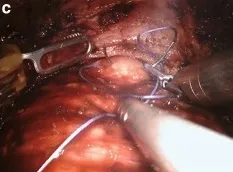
(c) Strap suture in the middle lobe.
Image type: medical_photograph (other_medical_photograph)